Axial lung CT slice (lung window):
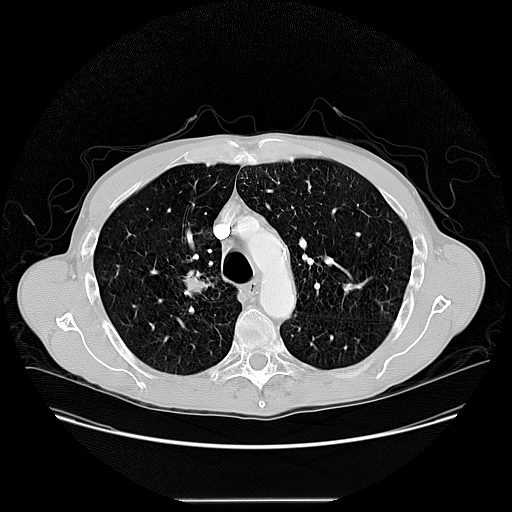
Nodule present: yes
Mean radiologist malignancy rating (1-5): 4.75